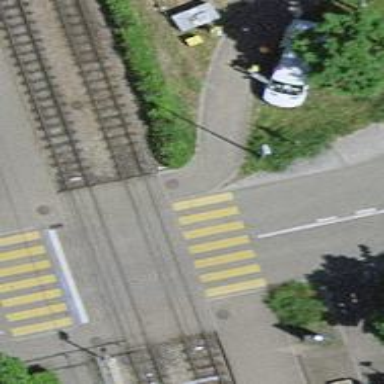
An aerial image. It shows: Railway crossing.